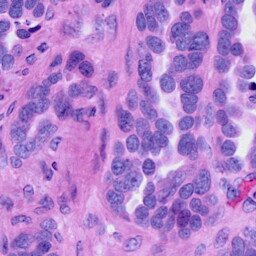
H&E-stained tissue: Ovarian